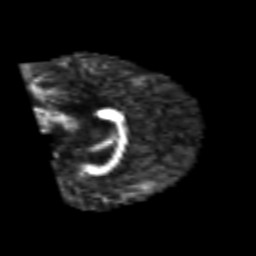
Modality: FA
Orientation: sagittal
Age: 25
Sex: male
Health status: healthy